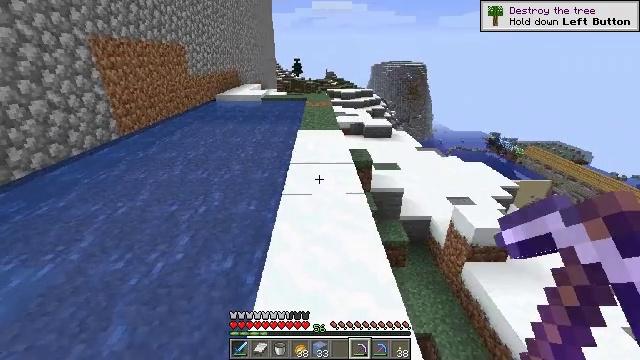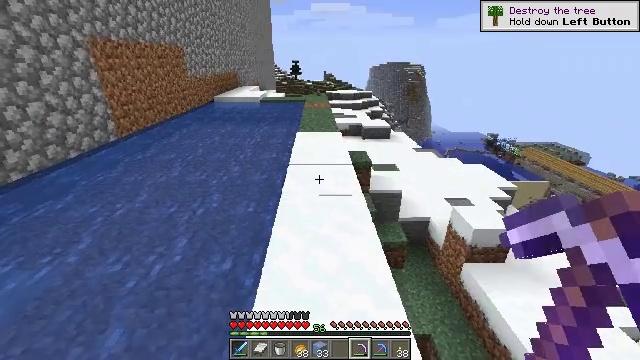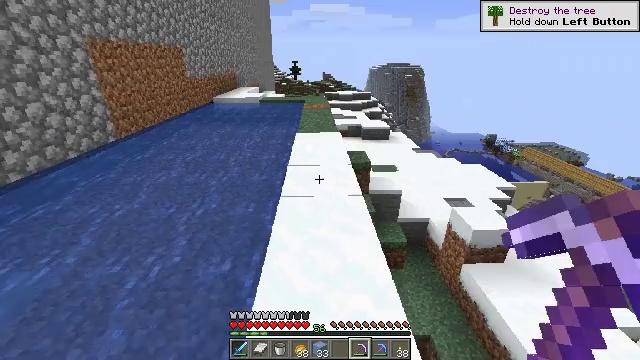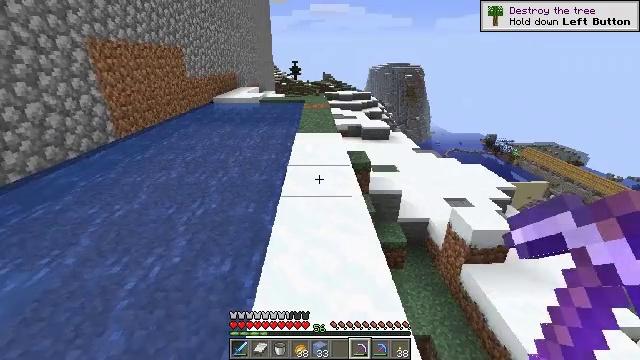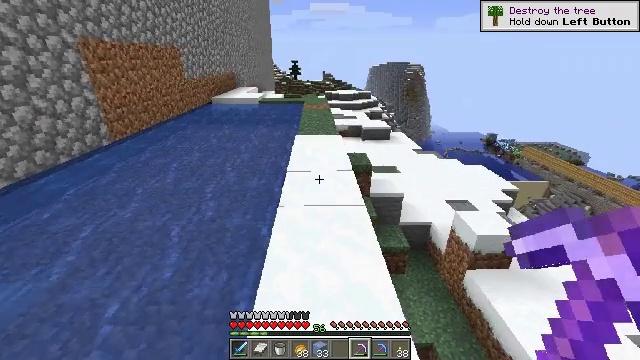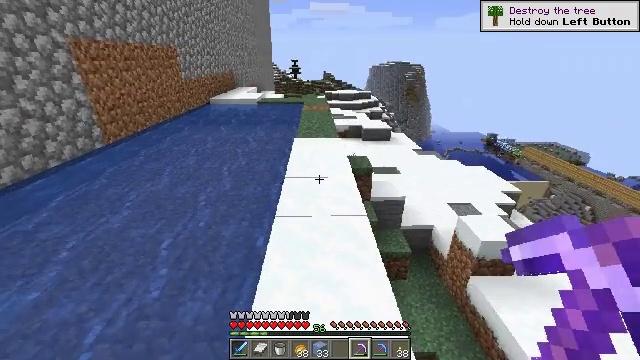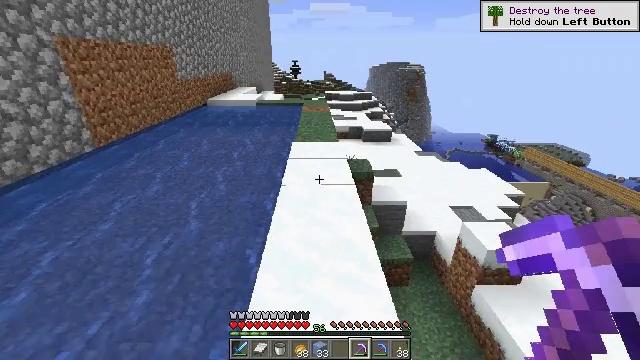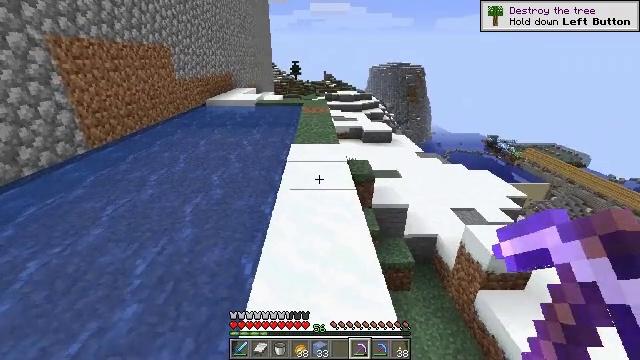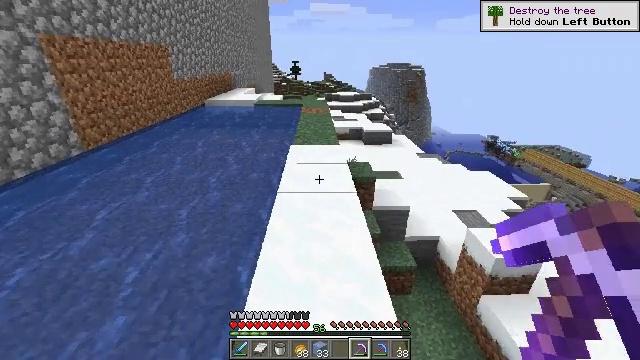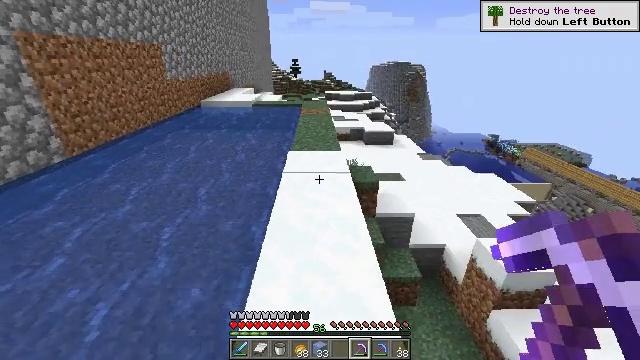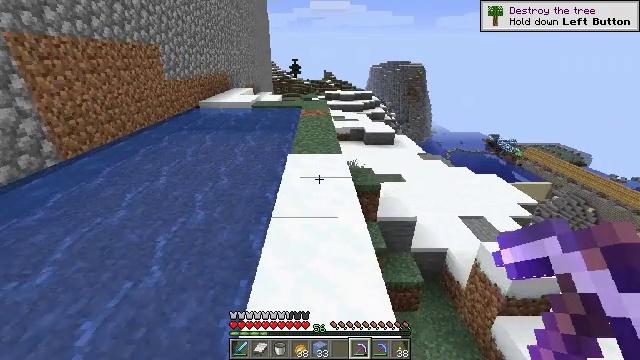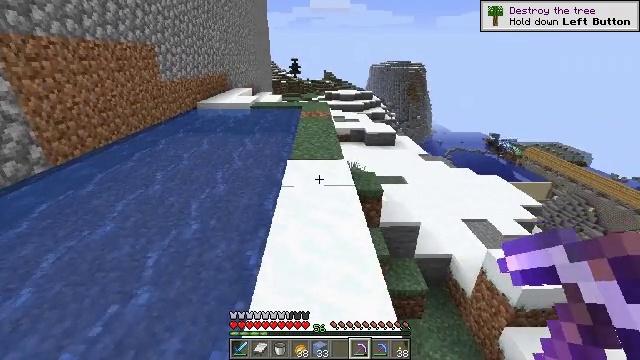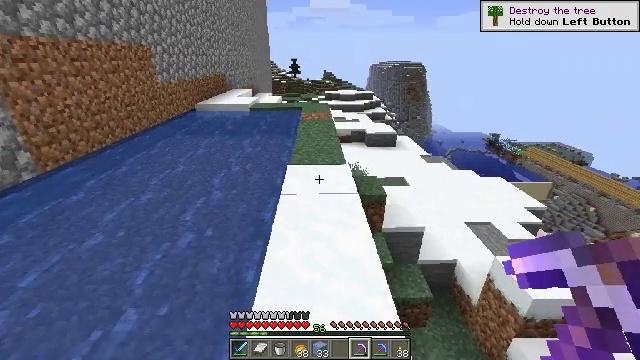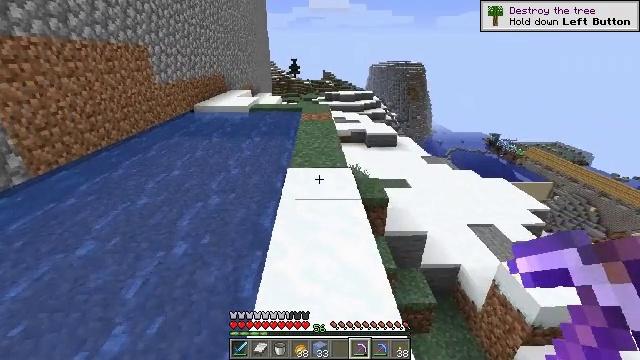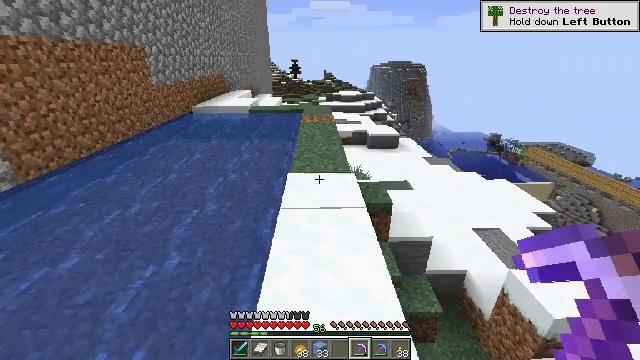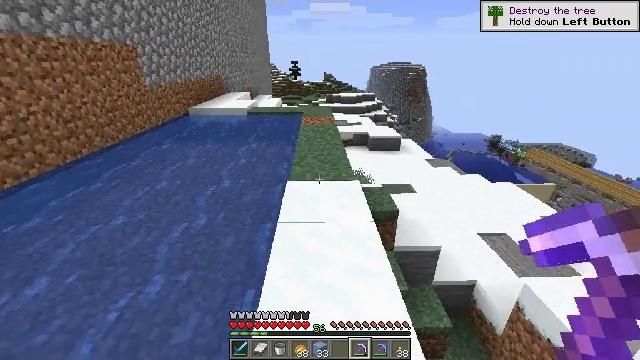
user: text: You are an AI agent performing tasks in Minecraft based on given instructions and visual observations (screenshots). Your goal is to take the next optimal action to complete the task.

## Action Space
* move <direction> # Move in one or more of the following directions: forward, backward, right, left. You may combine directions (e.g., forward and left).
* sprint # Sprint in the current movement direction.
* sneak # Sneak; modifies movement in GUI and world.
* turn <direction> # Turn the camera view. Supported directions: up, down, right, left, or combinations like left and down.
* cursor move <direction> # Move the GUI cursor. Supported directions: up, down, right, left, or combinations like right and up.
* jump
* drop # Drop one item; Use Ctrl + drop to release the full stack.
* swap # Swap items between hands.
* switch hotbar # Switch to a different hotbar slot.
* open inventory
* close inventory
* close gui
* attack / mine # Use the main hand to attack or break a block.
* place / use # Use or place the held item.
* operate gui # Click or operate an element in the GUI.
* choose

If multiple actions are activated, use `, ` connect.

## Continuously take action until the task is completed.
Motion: motion action
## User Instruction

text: Gather ice for building or crafting.
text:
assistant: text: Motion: no_op
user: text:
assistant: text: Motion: no_op
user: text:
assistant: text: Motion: move forward
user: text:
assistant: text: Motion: move forward
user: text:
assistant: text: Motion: move forward
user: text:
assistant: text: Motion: move forward
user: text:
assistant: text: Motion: move forward
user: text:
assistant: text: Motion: move forward
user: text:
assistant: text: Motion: move forward
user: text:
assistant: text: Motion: move forward
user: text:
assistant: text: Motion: move forward
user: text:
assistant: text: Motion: move forward
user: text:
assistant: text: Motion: move forward
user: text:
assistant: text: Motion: move forward
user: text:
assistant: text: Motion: move forward
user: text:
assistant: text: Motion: move forward
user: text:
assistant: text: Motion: move forward
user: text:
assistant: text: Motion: move forward
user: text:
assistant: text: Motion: move forward
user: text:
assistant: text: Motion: move forward
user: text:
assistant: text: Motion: move forward
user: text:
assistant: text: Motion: move forward
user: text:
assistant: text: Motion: move forward
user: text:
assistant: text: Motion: move forward
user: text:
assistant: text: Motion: move forward
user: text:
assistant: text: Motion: move forward
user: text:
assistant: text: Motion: move forward
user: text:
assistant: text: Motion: move forward
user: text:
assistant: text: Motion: move forward
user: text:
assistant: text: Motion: move forward